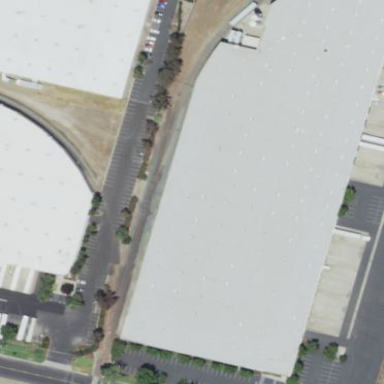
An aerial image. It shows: Warehouse building.